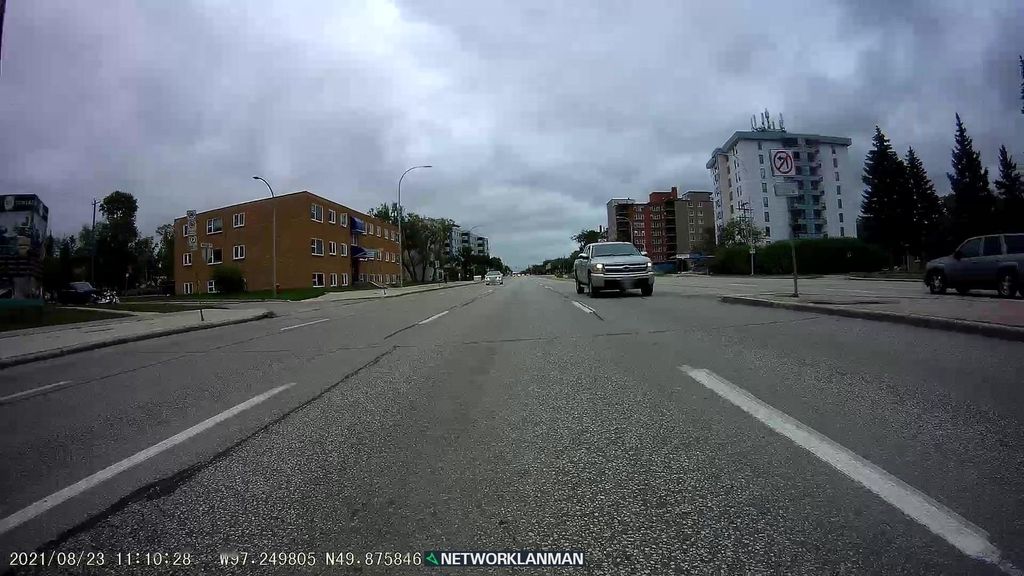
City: winnipeg